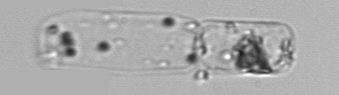
Label: Guinardia_delicatula_TAG_internal_parasite